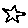
Label: star